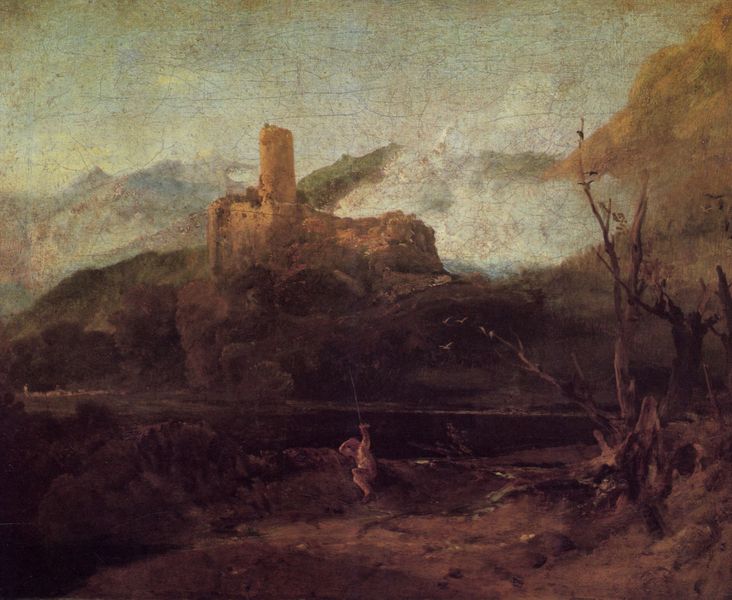
Titel: Berg-Szene mit Schloss, wahrscheinlich Martigny
Künstler: William Turner
Standort: London
Institution: Tate Gallery
Schlagwörter: baum, berg, blau, dunkel, gemälde, himmel, laub, mann, schatten, wasser, wolken, aquarell, bäume, fluss, gelb, grün, landschaft, see, ufer, braun, hell, hintergrund, licht, schwarz, strasse, vordergrund, weiss, gebäude, haus, weg, wolke, beige, mensch, stein, bild, öl, baumstamm, hügel, natur, vögel, weite, zweige, brücke, pastos, rauch, sonne, figur, person, rechts, tal, wald, reiter, turm, engel, düster, berge, fels, gebirge, gipfel, dorf, dunst, nebel, kahl, landschaftsmalerei, schlucht, herbst, romantik, dampf, ölfarbe, ruine, burg, links, wurzel, schwert, ölmalerei, wurzeln, karg, wildnis, atmosphäre, krakelure